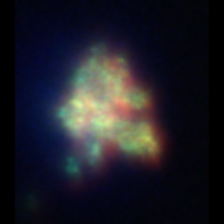
Taxon: Unknown_detritus
Group: Unknown